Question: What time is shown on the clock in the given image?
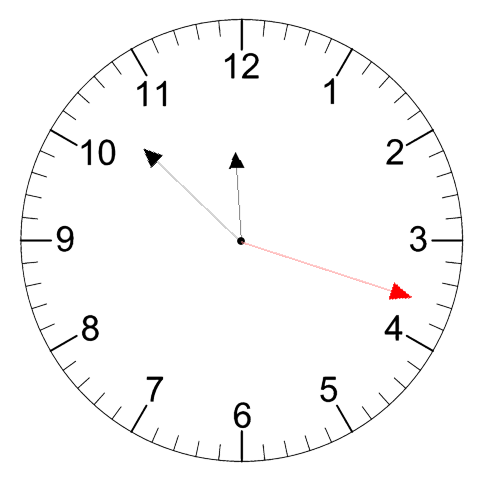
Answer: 11:52:18